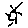
Label: sun